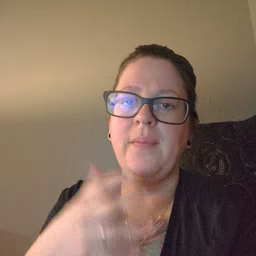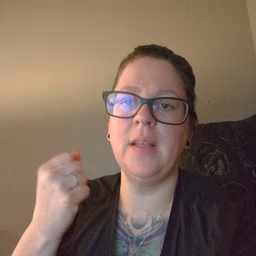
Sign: fast